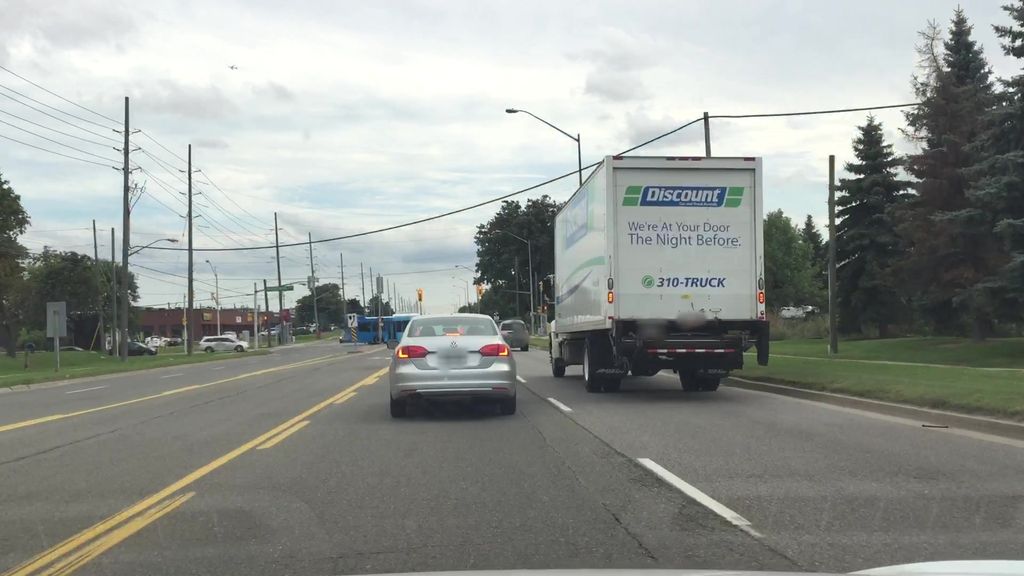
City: toronto